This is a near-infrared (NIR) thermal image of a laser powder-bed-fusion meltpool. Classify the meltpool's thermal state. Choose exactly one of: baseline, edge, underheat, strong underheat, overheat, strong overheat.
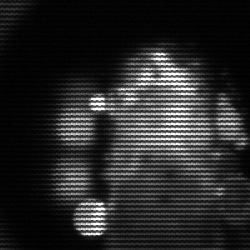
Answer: strong underheat